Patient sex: M
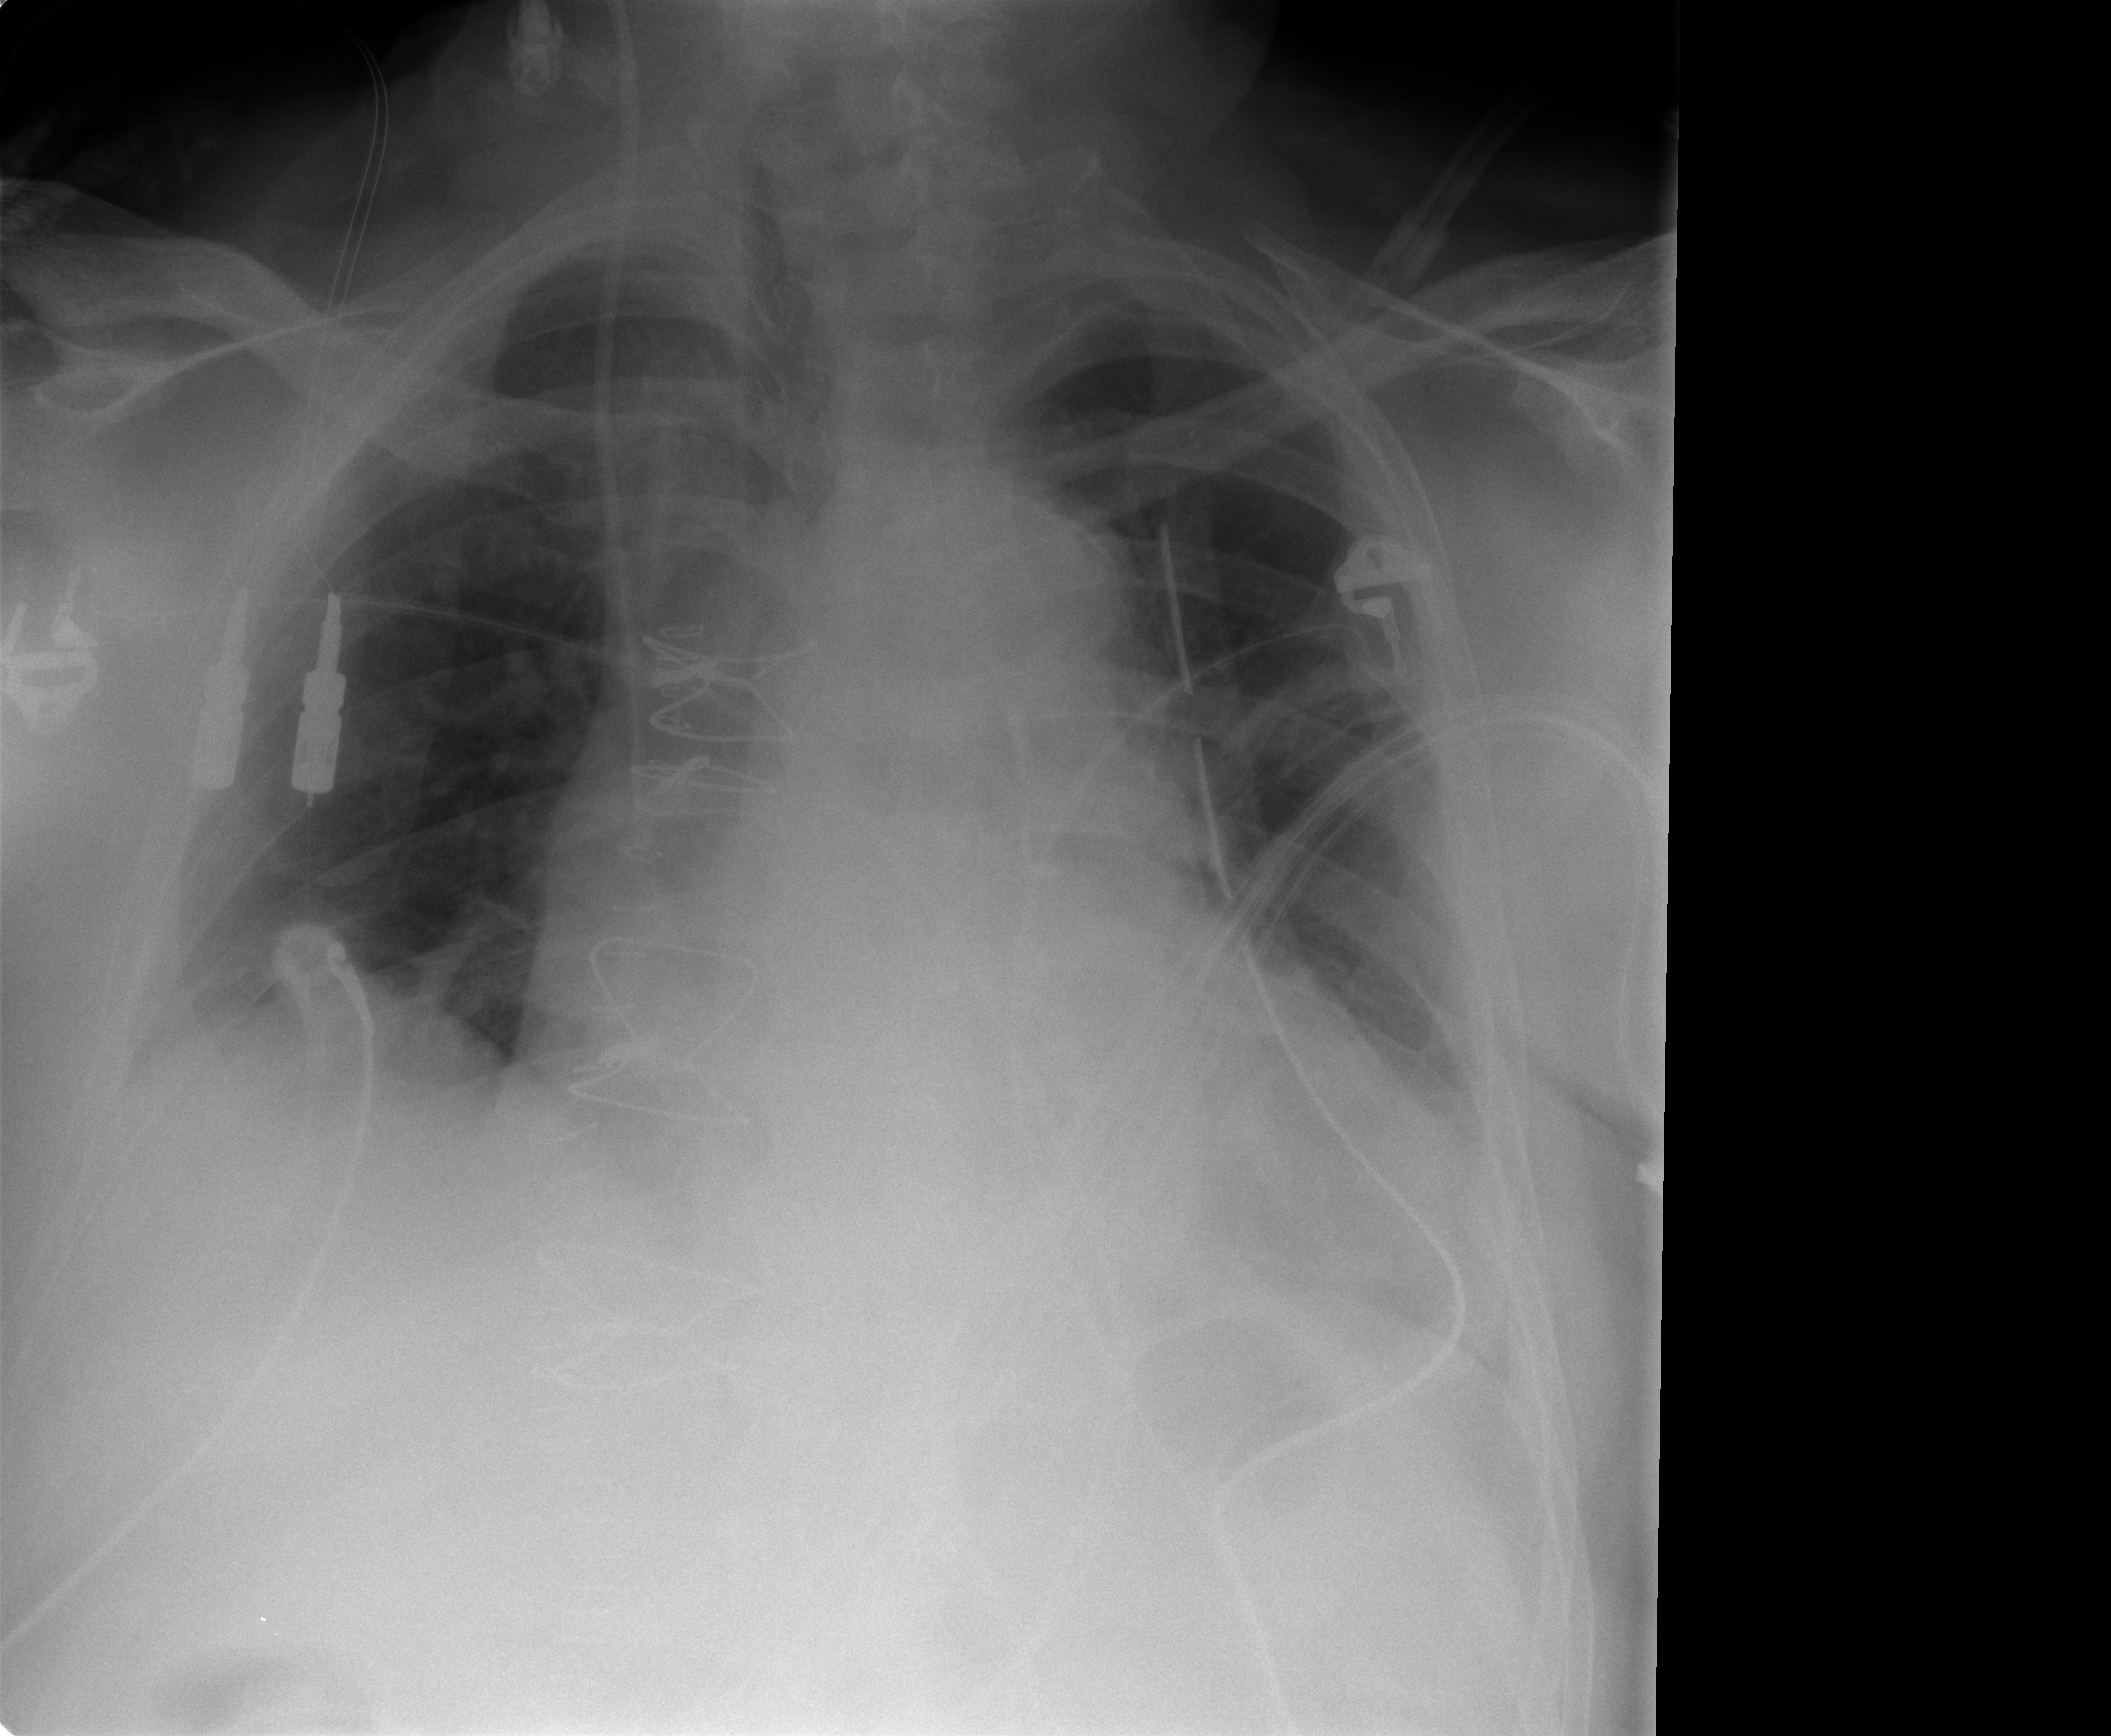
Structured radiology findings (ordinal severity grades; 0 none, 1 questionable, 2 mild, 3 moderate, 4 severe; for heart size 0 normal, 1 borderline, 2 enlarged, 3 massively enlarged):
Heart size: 2
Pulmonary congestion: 2
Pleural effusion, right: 0
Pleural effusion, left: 0
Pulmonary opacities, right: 0
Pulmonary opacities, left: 0
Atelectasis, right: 2
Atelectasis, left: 2